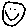
Label: smiley face